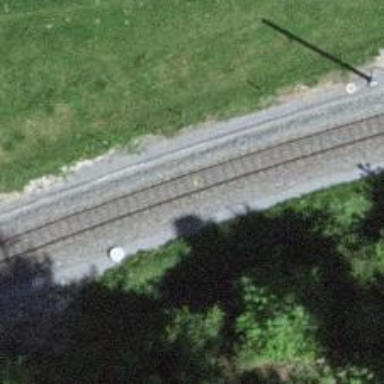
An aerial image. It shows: Narrow-gauge railway with 1 track. The tracks are electrified with contact line.